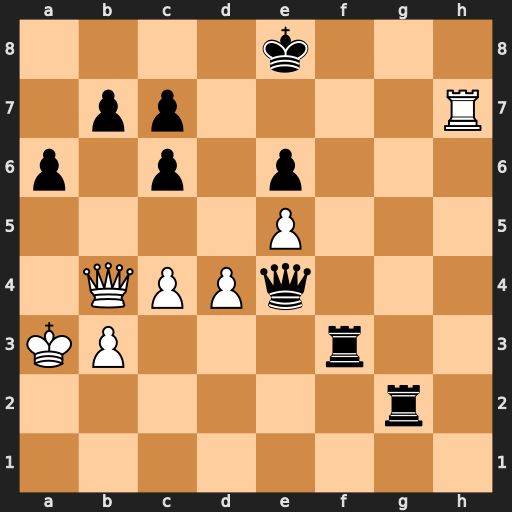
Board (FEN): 4k3/1pp4R/p1p1p3/4P3/1QPPq3/KP3r2/6r1/8
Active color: w
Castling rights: -
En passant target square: -
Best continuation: Qe7#